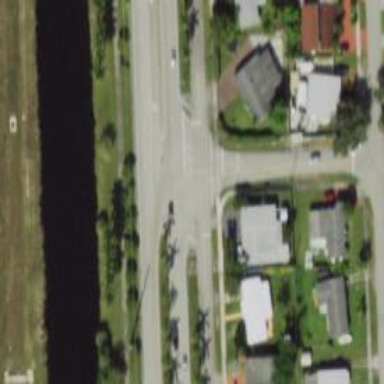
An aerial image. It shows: Asphalt footway with uncontrolled crossing marked by lines.